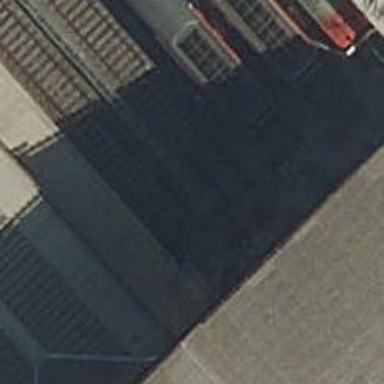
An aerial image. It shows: Railway buffer stop.